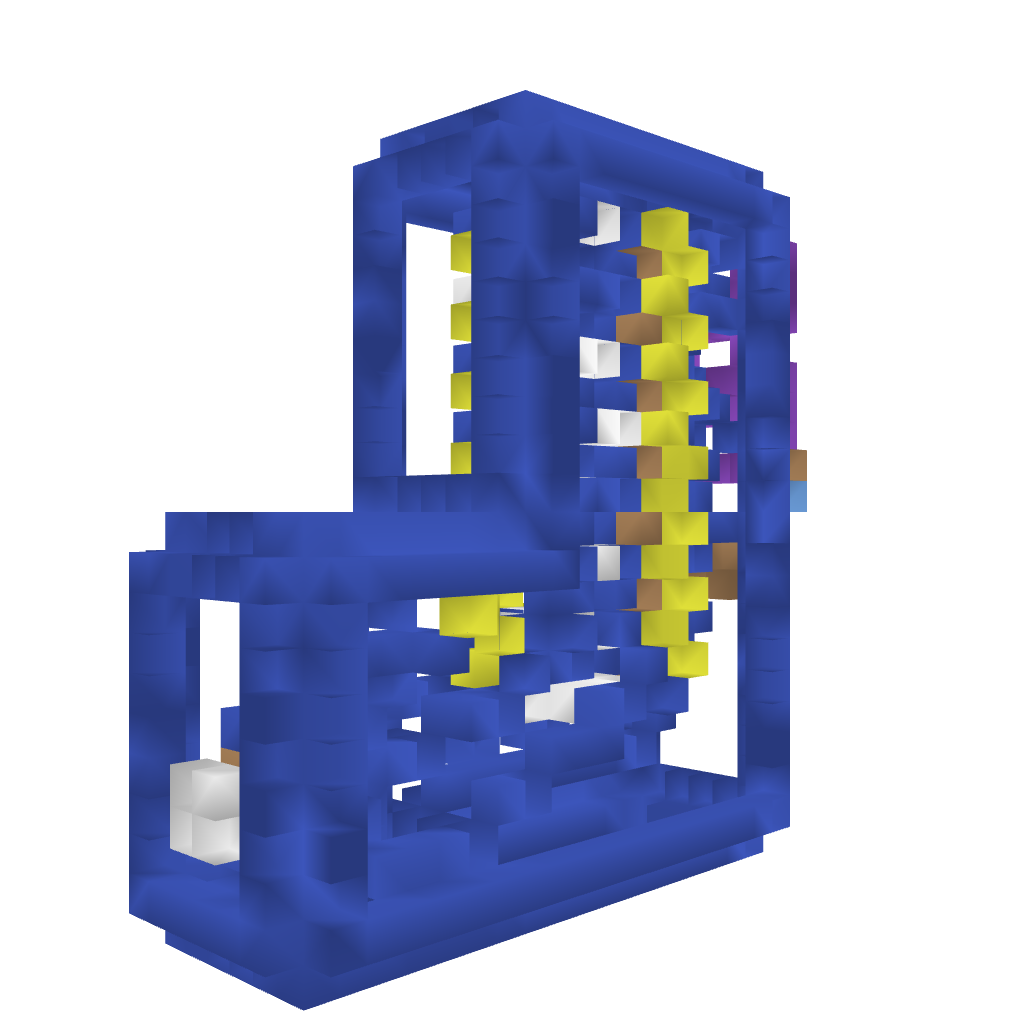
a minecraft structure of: Compact 'Infinite' Counter bad low quality